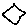
Label: hexagon